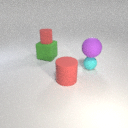
large red rubber cylinder to the left of small cyan rubber sphere